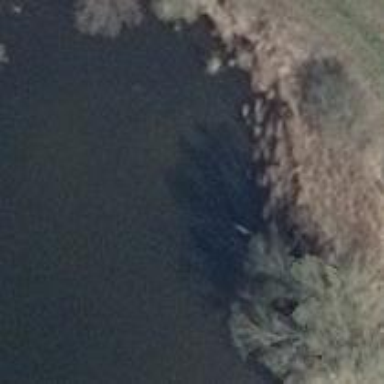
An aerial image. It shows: Reedbed wetland area.